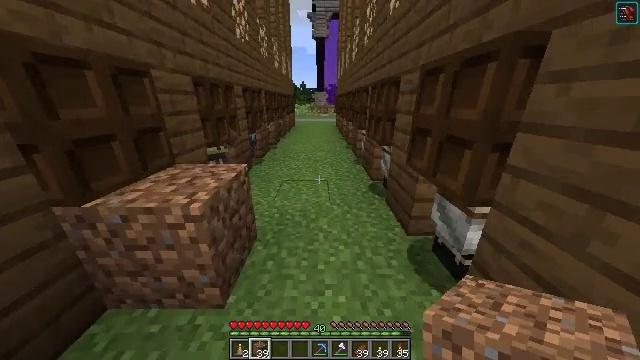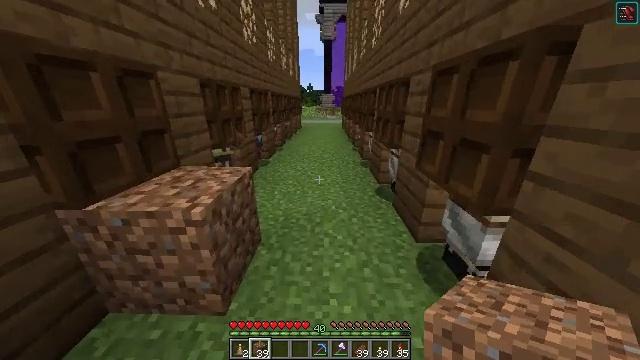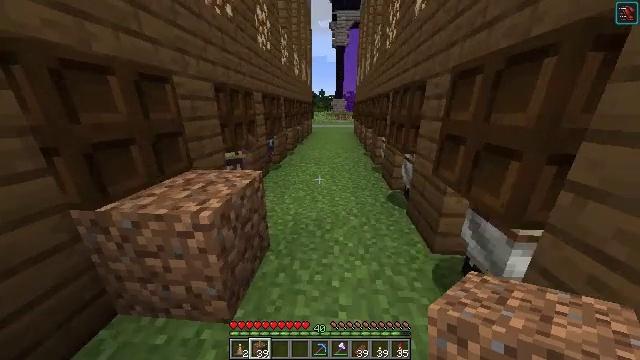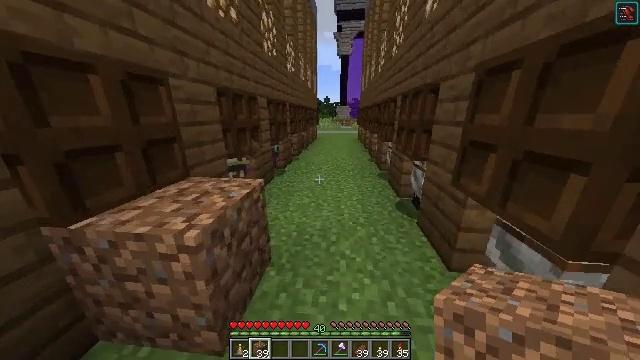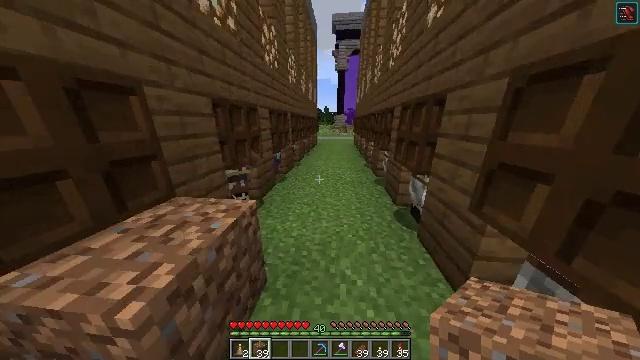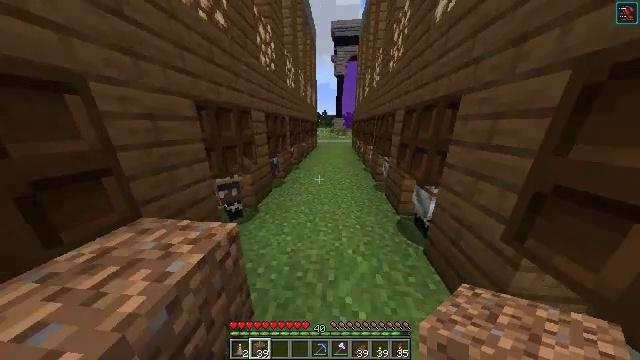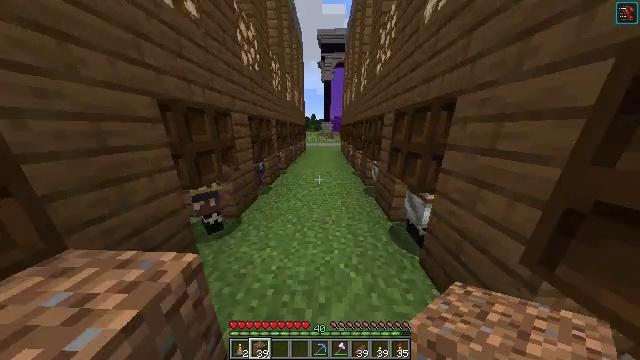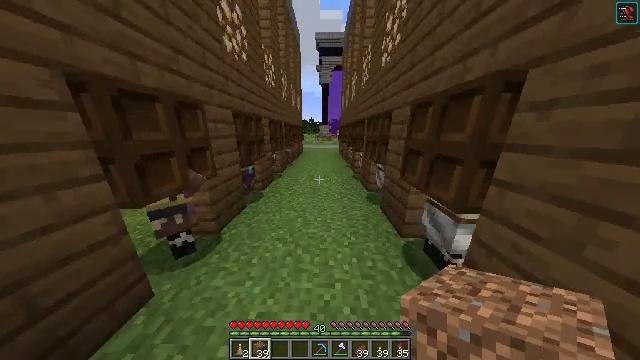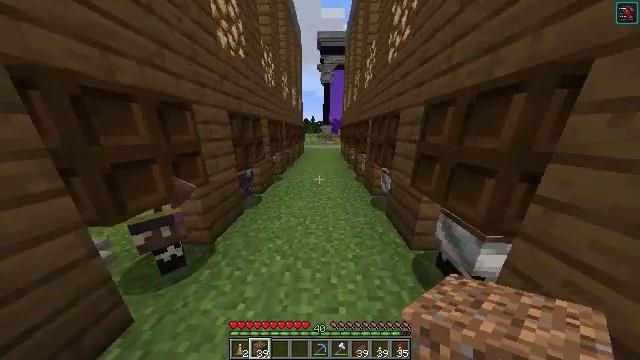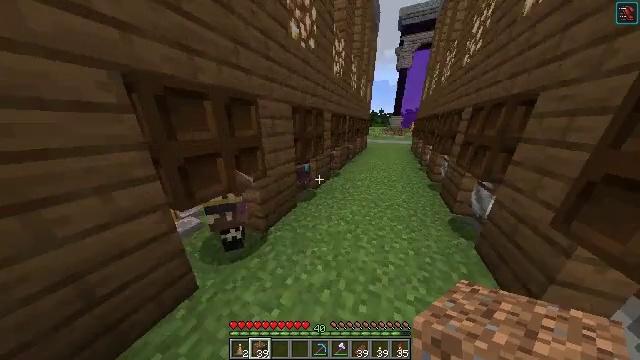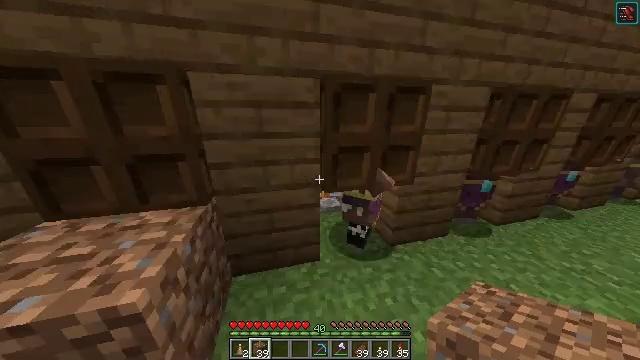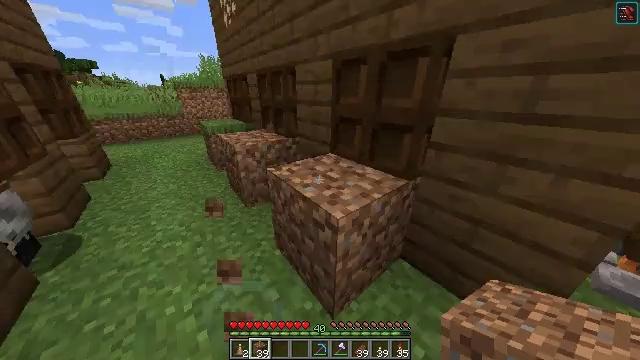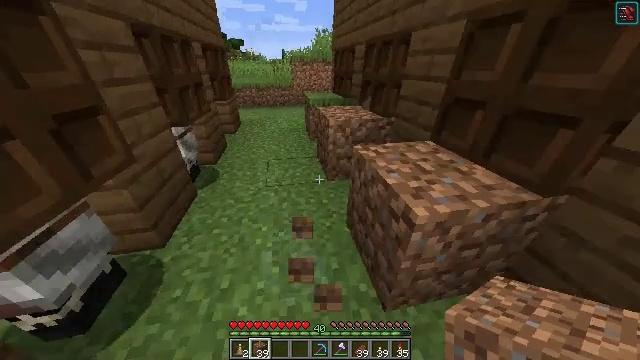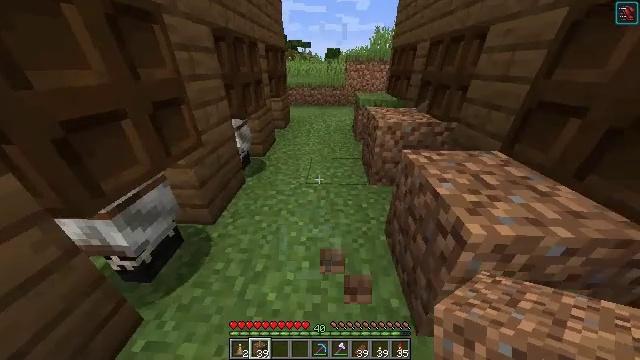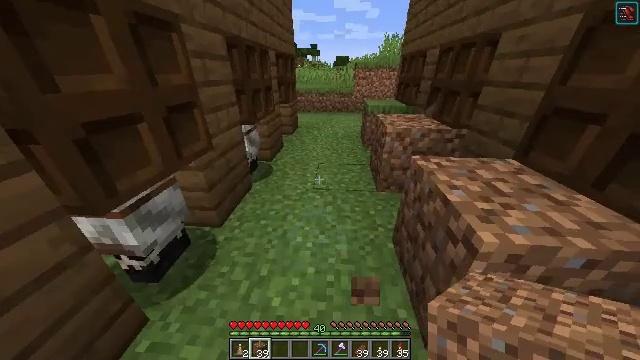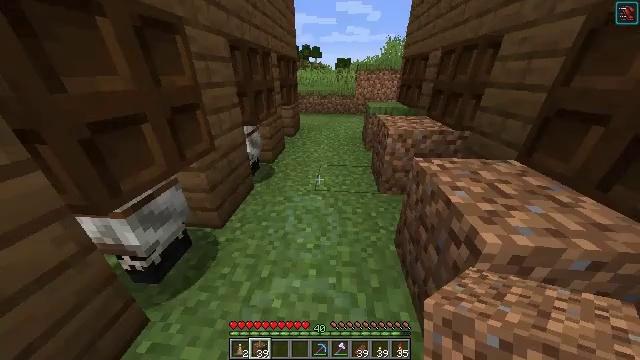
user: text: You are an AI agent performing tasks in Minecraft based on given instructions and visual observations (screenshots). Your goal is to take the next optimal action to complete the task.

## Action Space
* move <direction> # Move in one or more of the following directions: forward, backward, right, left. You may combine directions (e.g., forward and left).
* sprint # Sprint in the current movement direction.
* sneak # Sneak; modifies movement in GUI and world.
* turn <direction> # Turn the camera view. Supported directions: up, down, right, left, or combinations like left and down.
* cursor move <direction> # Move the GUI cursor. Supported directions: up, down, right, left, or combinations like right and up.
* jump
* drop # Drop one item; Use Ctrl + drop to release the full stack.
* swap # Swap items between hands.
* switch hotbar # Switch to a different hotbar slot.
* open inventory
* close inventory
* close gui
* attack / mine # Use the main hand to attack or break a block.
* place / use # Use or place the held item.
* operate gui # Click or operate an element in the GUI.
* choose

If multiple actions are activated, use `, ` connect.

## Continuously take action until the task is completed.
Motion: motion action
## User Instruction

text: Drop a potato.
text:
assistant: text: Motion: turn left
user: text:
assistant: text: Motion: move forward, turn left and up
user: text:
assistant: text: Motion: move forward, turn left and up
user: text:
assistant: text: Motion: move forward
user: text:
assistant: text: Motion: move forward
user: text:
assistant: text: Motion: move forward, turn right
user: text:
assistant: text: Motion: move forward
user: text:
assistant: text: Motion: move forward
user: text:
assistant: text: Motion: turn left and down
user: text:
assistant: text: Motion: turn left
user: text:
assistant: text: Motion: turn left and down
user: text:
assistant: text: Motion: turn left and down
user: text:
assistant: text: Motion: turn left
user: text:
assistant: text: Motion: turn left and up
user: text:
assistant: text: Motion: no_op
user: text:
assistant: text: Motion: no_op
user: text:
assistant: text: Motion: turn right
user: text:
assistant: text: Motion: turn left
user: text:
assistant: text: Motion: turn down
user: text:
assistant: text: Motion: no_op
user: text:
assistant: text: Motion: move forward, turn right
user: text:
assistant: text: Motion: move forward
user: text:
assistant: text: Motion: move forward
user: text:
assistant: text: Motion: turn up
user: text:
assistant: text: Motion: turn right and up
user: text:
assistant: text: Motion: turn up
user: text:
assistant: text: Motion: move forward
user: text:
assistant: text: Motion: move forward
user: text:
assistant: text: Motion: move forward
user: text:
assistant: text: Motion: move forward